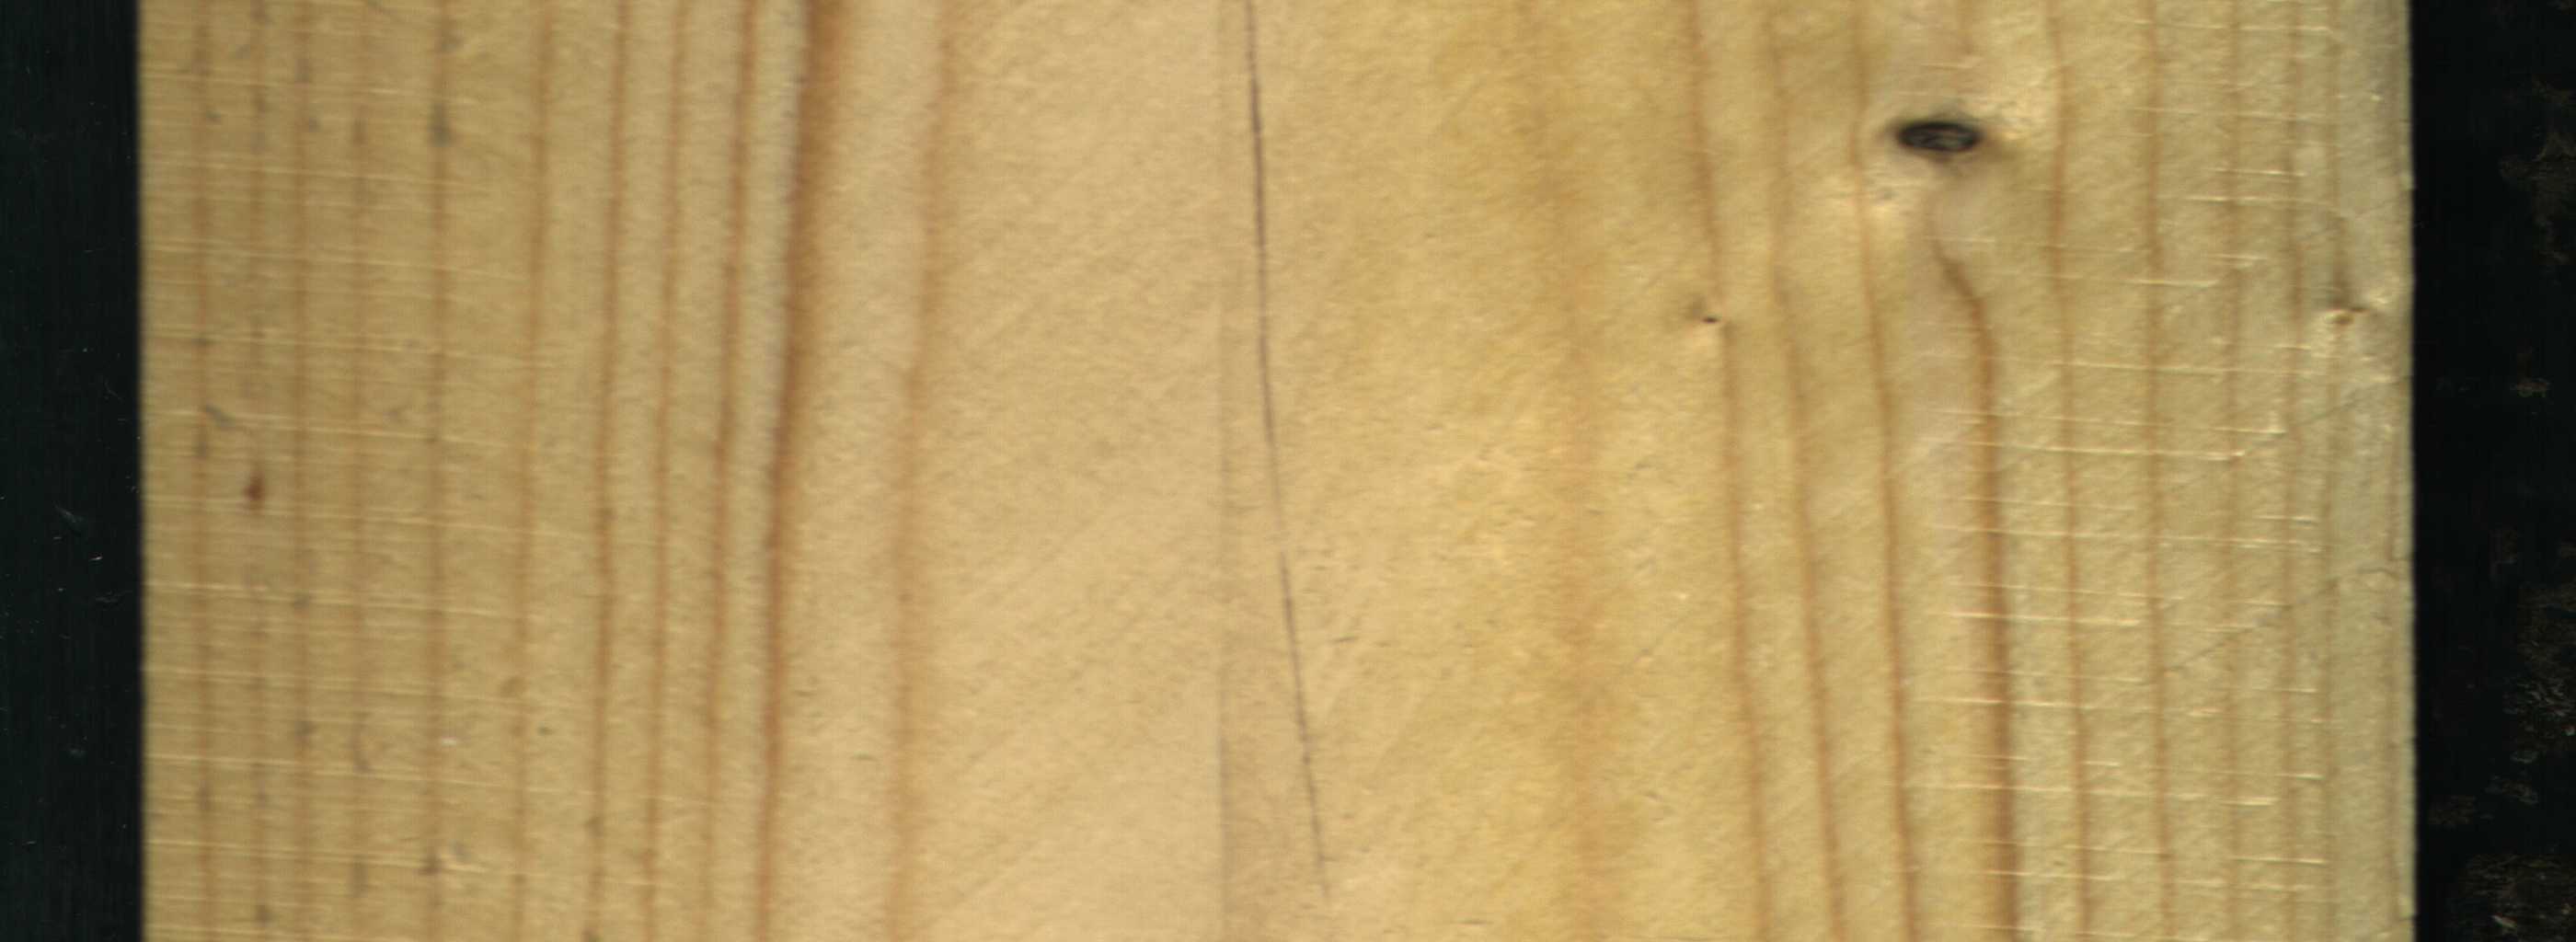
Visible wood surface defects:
Crack
Dead_Knot